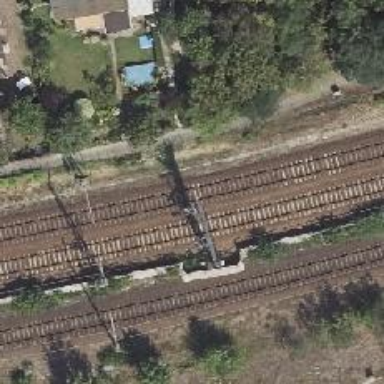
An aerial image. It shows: Railway signal.